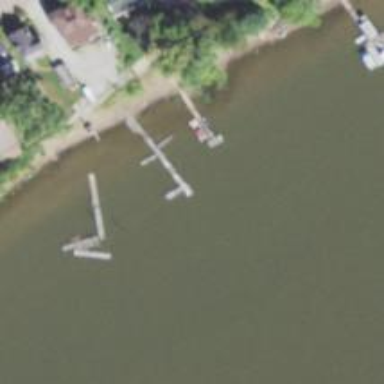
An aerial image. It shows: Pier with mooring facilities.